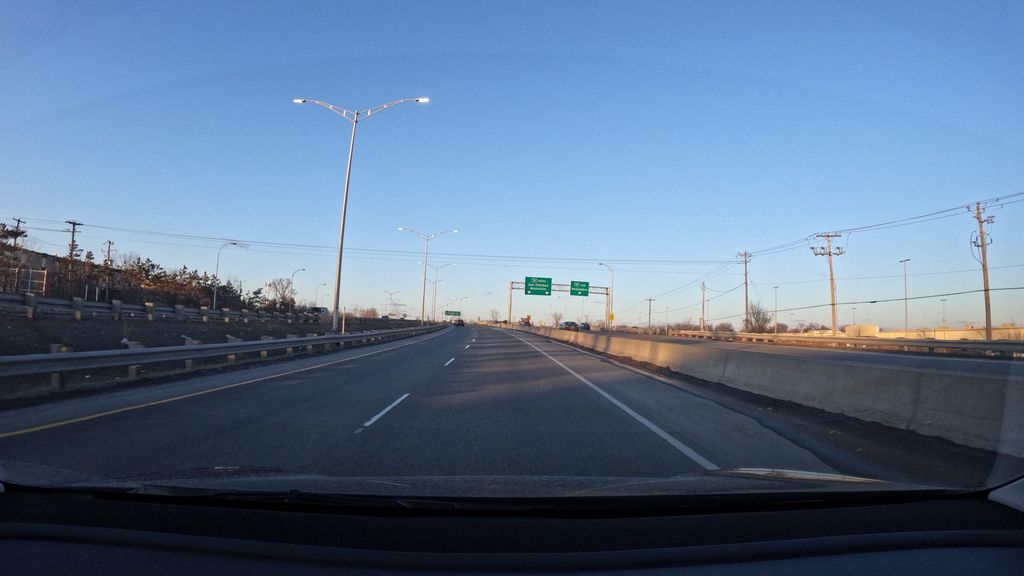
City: montreal